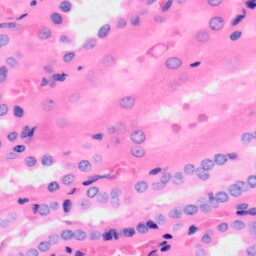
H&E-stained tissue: Kidney